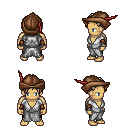
a pixel art fantasy rpg character, male body template, human, tanned skin, white robe, gold greaves, white blonde parted hairstyle, leather cap, cloth bracers, four views (front, back, left, right), 2x2 character sprite sheet, small pixel art, hard edges, no anti-aliasing